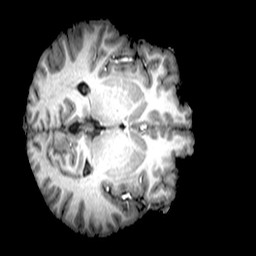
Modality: T1w
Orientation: axial